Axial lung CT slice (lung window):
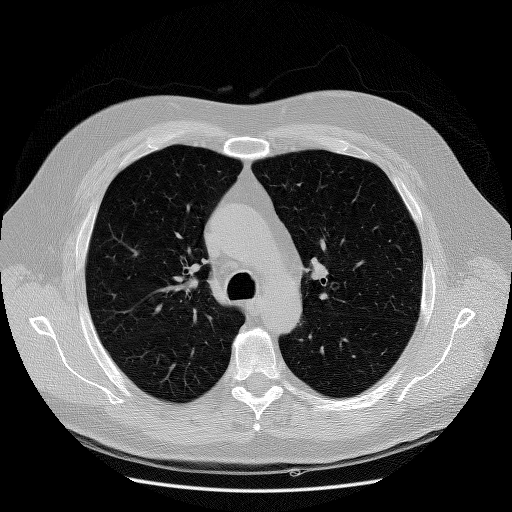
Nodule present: no